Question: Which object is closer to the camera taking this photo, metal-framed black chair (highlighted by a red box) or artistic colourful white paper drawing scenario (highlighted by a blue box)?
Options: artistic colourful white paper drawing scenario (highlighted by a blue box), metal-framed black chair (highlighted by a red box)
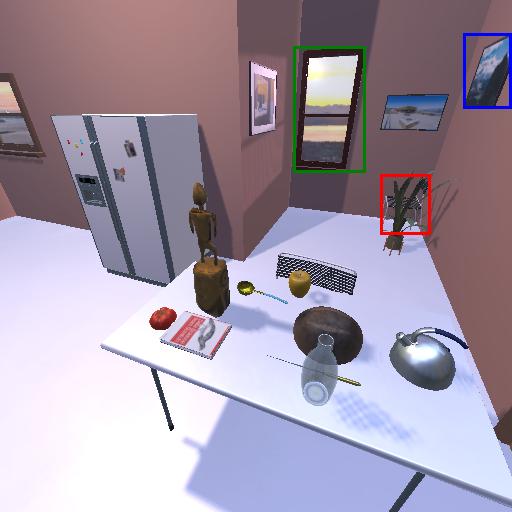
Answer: artistic colourful white paper drawing scenario (highlighted by a blue box)